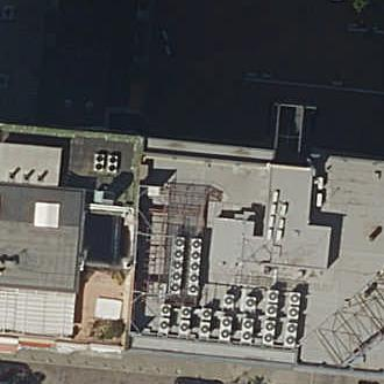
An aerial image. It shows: Commercial building.